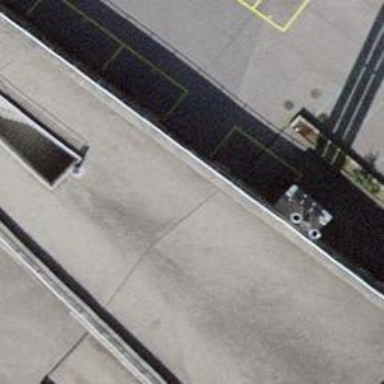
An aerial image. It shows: Driveway tunnel under the road.